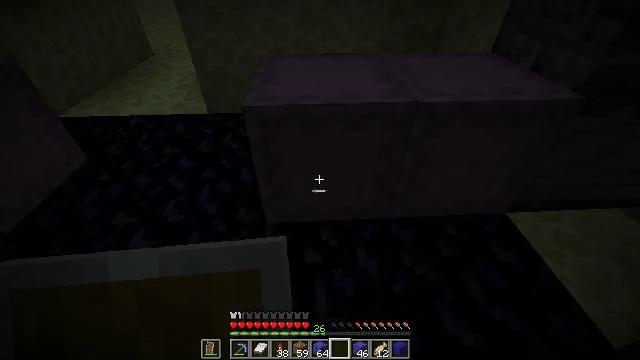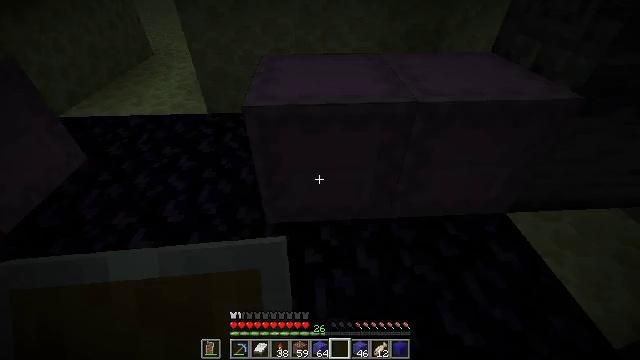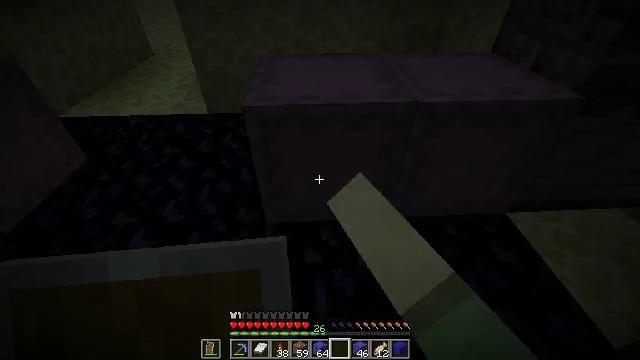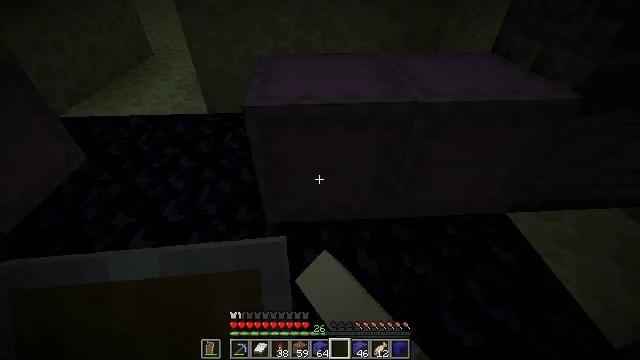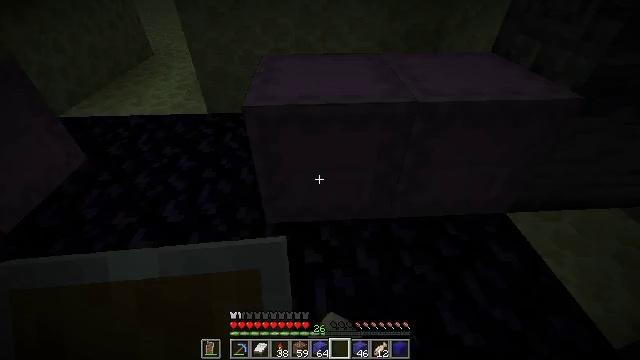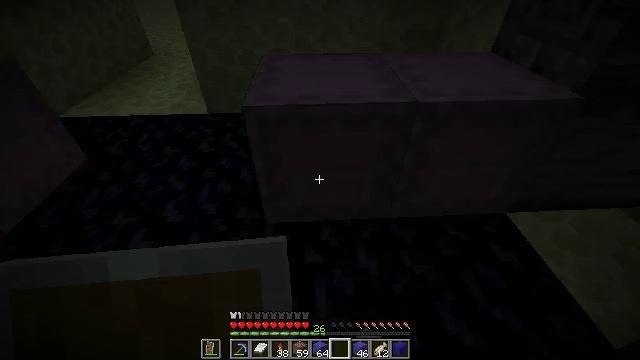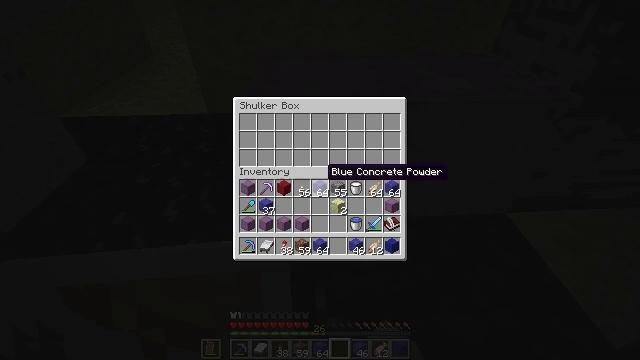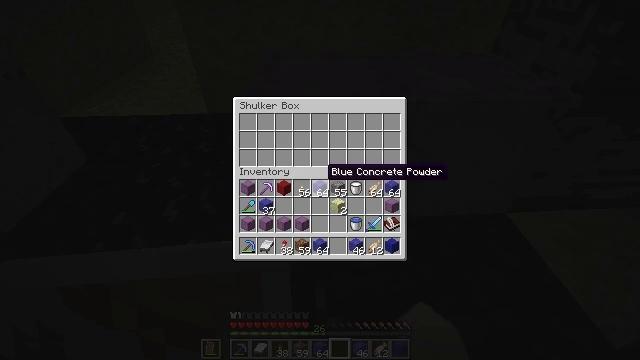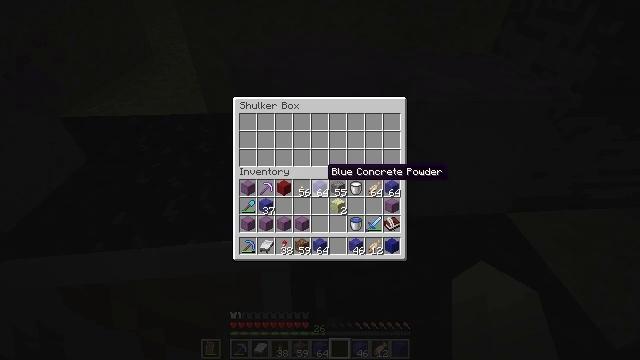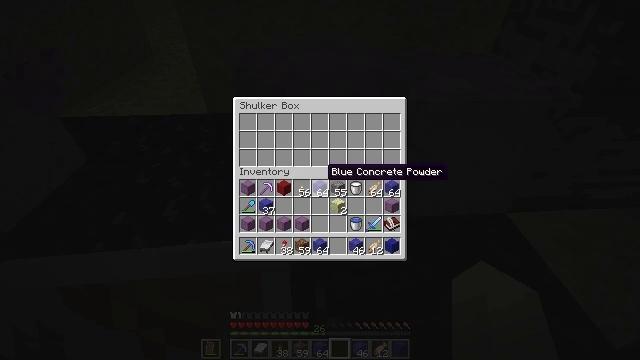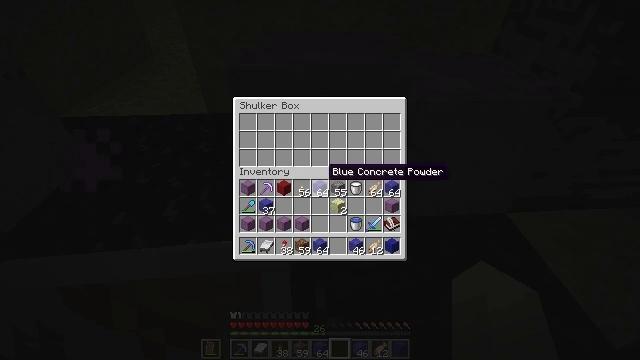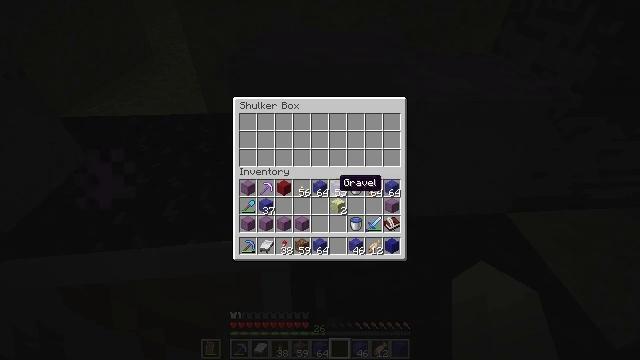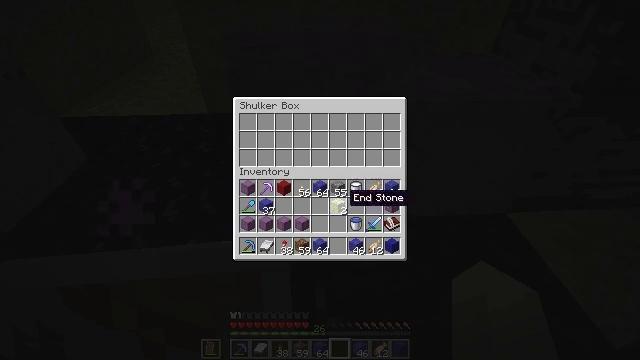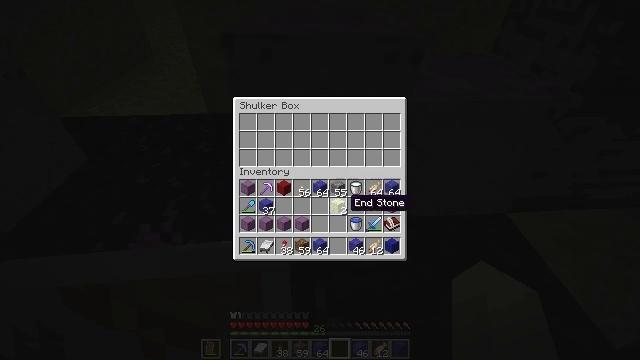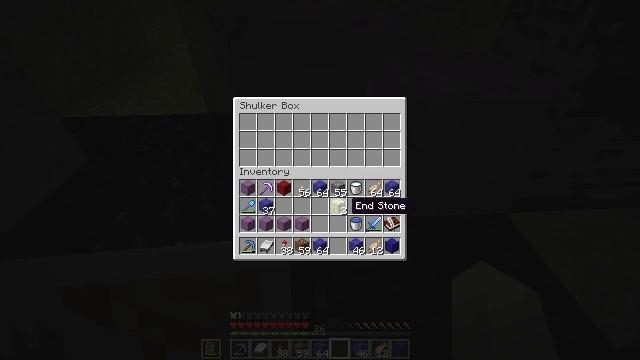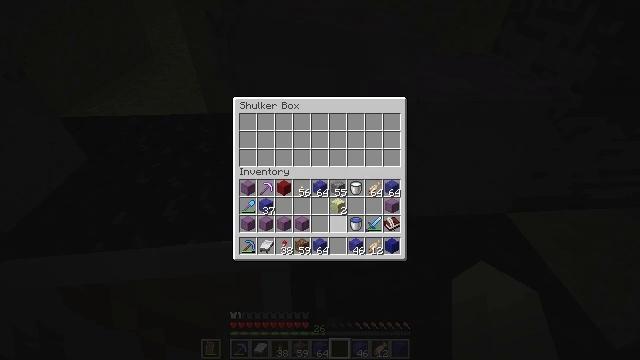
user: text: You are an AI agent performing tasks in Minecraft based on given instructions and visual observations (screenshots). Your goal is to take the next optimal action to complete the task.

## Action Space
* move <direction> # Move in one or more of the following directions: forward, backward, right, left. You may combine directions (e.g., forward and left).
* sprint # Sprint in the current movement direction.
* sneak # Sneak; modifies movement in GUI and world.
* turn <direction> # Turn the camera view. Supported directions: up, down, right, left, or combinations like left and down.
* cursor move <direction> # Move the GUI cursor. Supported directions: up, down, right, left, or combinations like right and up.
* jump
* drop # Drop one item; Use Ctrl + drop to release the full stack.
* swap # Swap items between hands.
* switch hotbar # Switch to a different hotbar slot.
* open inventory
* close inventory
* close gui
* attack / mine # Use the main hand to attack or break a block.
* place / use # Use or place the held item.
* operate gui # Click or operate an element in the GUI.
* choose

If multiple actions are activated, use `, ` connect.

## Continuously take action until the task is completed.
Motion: motion action
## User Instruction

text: Get some red concrete powder.
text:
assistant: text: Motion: use / place
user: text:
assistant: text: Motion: use / place
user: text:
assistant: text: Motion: use / place
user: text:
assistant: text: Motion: no_op
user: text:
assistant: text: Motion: no_op
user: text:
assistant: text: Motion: open gui
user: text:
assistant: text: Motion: no_op
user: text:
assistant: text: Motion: no_op
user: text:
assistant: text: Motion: no_op
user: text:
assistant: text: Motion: sneak
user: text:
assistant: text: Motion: sneak, cursor move right and down
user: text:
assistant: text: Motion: sneak, cursor move right and down
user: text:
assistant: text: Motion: sneak
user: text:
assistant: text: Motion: sneak
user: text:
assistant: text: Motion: sneak
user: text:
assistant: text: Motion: sneak, cursor move down
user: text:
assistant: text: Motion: sneak
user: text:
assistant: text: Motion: sneak, cursor move right
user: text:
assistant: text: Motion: sneak
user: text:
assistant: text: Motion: sneak
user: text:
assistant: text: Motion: sneak
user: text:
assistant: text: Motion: sneak
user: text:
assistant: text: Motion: sneak
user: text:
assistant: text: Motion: sneak, choose
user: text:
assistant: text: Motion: sneak, choose
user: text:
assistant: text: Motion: sneak, choose
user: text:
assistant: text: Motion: sneak, cursor move left
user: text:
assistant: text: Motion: sneak
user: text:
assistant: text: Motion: sneak
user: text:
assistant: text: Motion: sneak